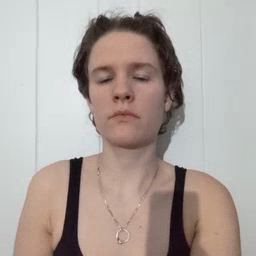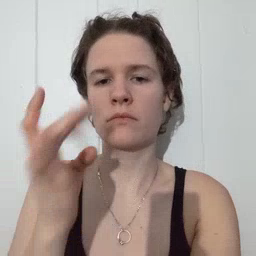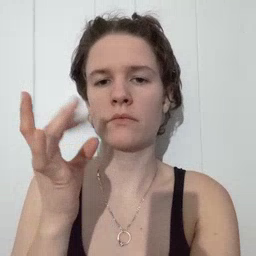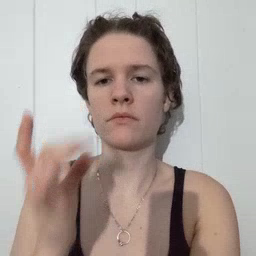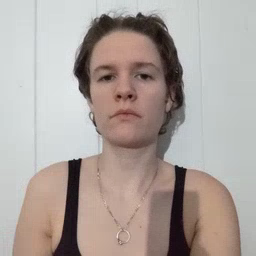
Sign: snack